Aerial crown-view tile of a tropical tree (Barro Colorado Island, Panama), acquired 20250414:
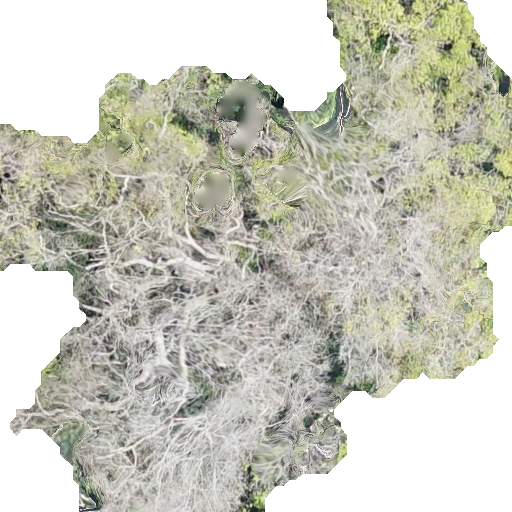
Species: Terminalia amazonia
GBIF accepted scientific name: Terminalia amazonica
Crown area: 306.631 m²